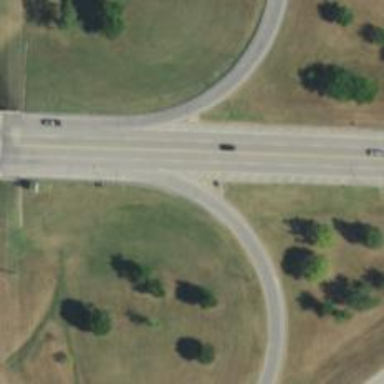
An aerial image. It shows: Trunk link highway.